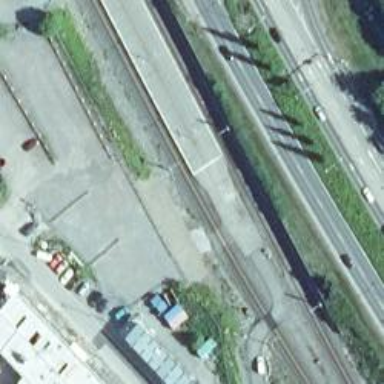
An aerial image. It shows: Close-up of railway platform edge.